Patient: sex M, age 64
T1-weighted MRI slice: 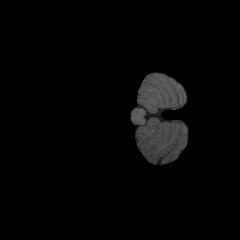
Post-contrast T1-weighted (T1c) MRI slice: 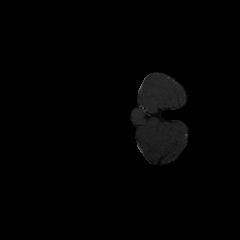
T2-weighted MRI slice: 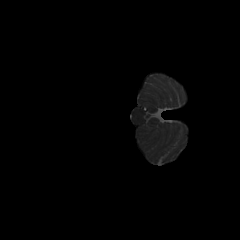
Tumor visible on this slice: no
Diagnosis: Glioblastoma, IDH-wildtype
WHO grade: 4